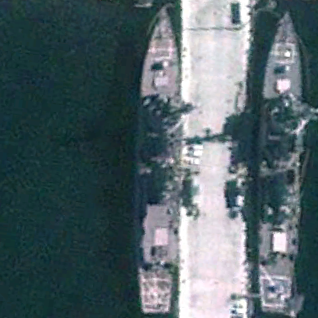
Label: destroyer